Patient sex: M
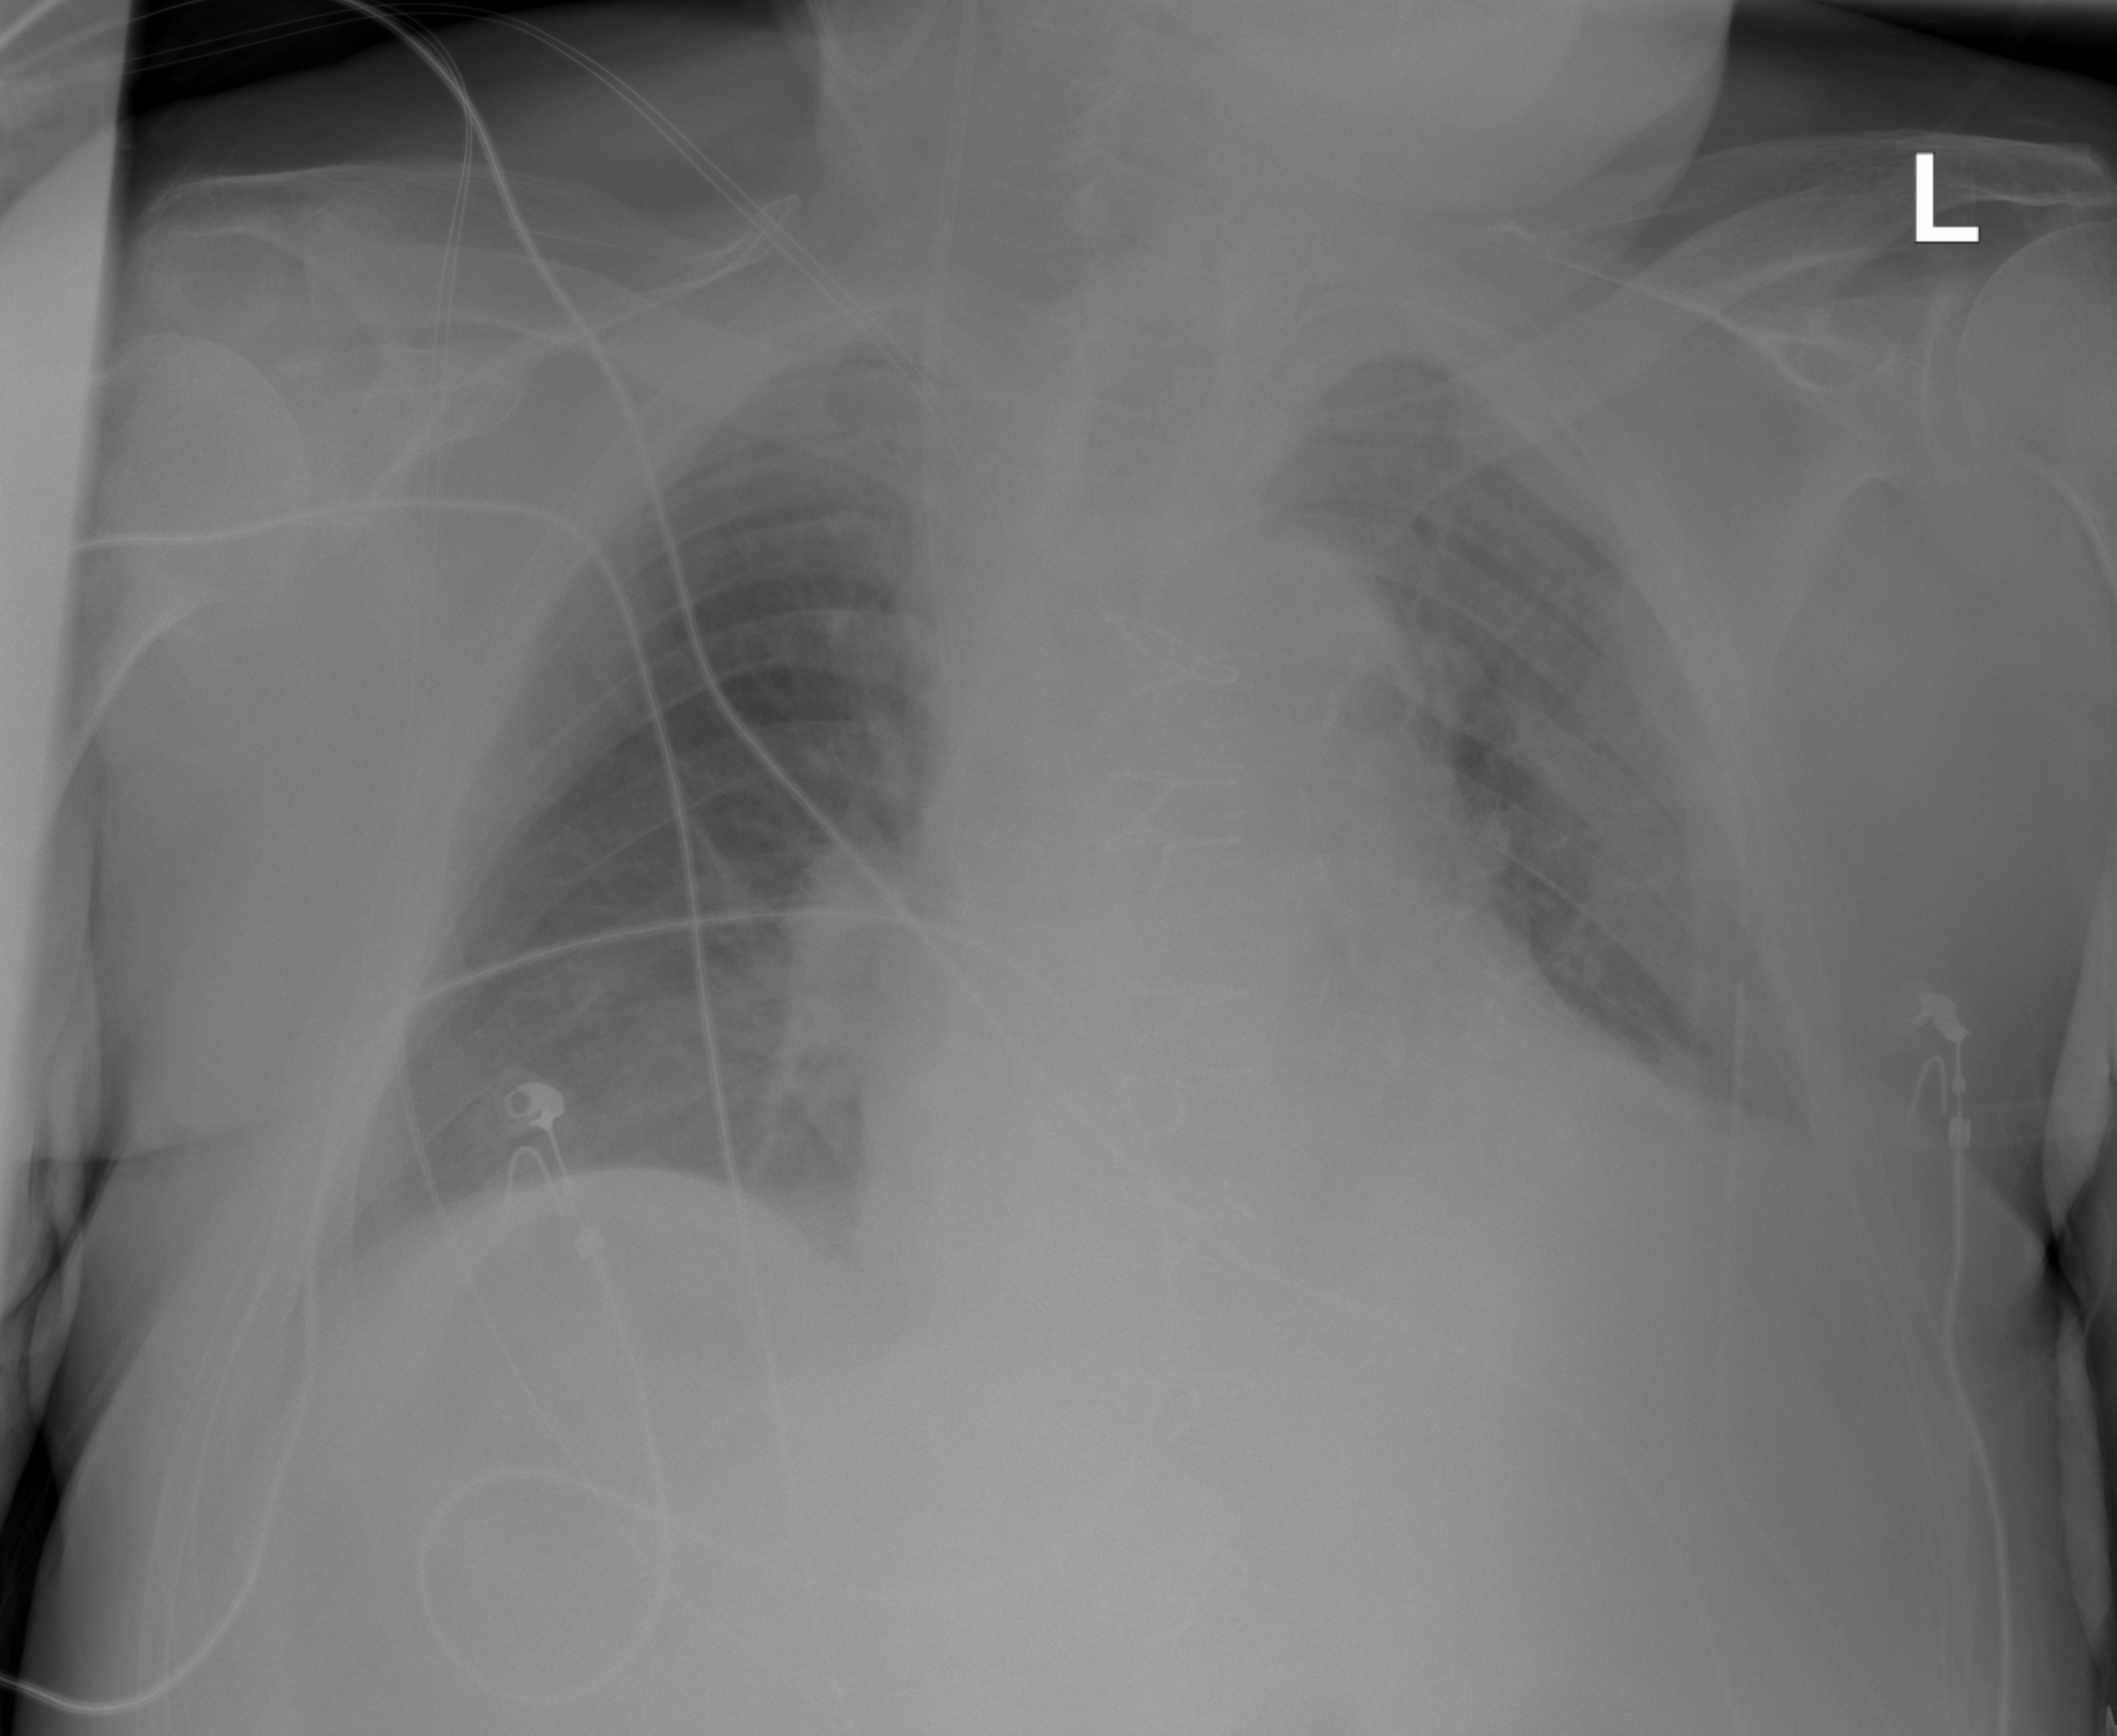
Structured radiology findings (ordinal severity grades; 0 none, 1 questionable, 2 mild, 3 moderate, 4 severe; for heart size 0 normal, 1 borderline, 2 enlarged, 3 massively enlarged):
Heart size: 2
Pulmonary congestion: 2
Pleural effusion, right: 0
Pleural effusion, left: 2
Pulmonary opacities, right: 1
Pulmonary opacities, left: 1
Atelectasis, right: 0
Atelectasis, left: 0